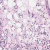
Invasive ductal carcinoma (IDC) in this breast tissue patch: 1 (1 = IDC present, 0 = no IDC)